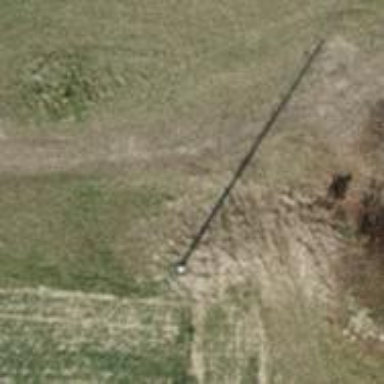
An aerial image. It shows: Power pole.